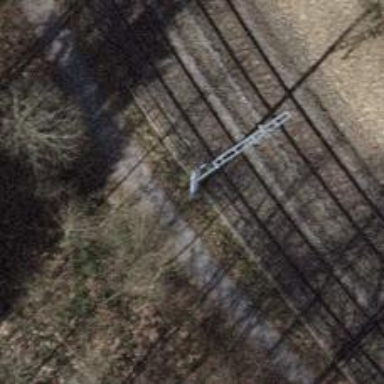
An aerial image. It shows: Catenary mast for power lines.